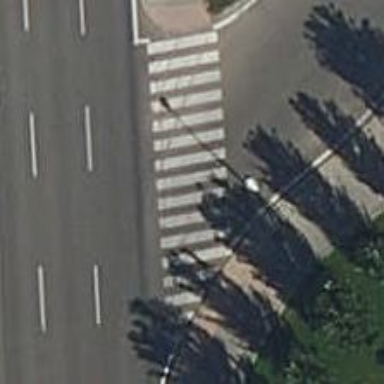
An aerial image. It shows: Road with traffic signals.